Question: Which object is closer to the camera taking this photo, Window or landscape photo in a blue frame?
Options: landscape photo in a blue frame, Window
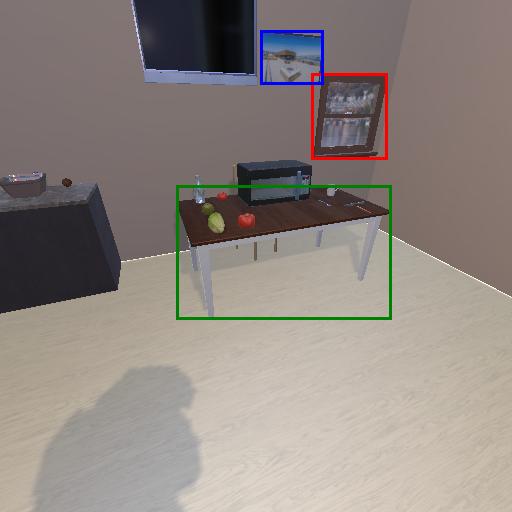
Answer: landscape photo in a blue frame